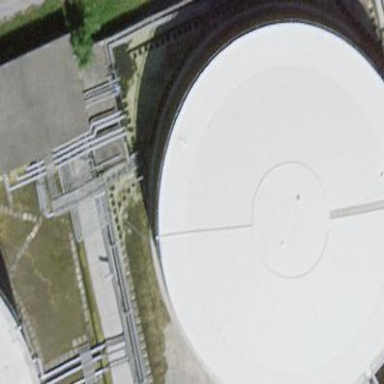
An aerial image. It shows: Storage tank building.